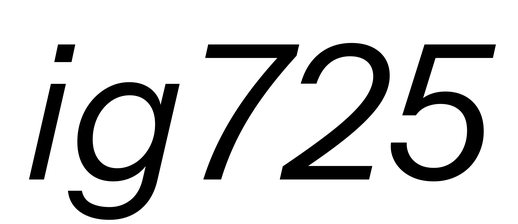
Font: InstrumentSans-Italic_Italic